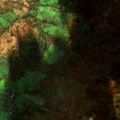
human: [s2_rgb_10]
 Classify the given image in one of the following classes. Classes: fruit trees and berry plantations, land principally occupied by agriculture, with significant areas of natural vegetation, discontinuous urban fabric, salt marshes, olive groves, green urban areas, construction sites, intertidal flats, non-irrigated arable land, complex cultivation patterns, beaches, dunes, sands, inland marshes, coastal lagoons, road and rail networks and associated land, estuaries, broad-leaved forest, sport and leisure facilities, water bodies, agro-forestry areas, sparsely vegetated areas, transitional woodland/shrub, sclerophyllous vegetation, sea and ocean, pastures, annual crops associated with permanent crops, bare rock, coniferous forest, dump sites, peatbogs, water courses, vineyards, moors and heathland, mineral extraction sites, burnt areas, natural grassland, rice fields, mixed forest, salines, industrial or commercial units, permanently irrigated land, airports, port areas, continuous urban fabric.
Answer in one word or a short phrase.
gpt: pastures, land principally occupied by agriculture, with significant areas of natural vegetation, moors and heathland, peatbogs